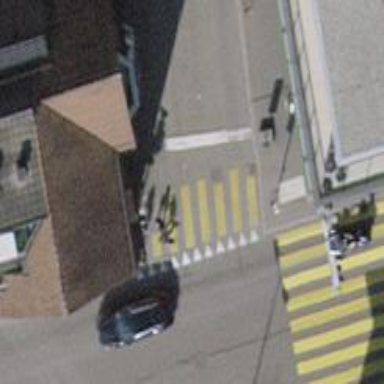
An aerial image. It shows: Crossing with traffic signals.